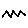
Label: zigzag